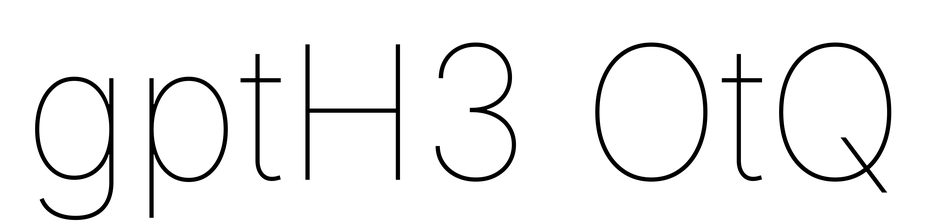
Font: Inter_Thin